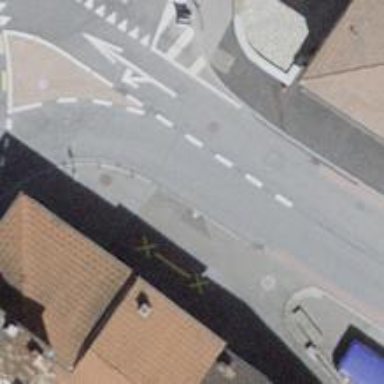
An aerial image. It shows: Tertiary_link road with asphalt surface.